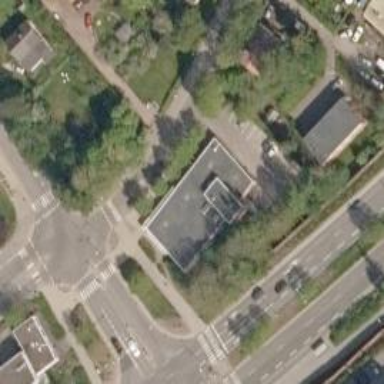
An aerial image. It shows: Retail building housing convenience shop.